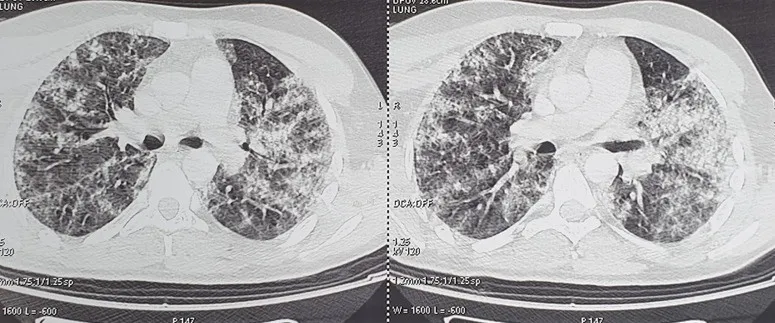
findings on chest computed tomography (CT) on admission showing multiple frosted glass areas and central and peripheral consolidation diffusely distributed over the two lungs.
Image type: radiology (ct)